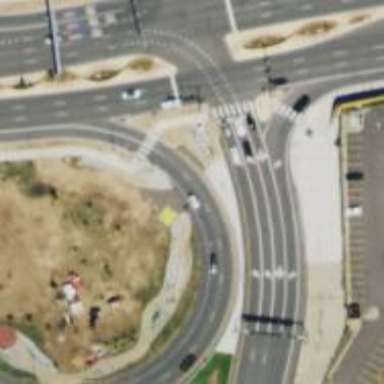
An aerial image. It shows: Marked crossing with zebra road marking.